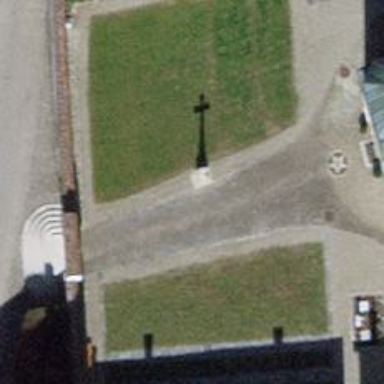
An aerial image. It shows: Wayside cross with historic significance.